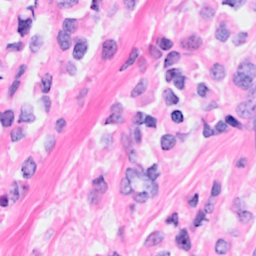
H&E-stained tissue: Breast